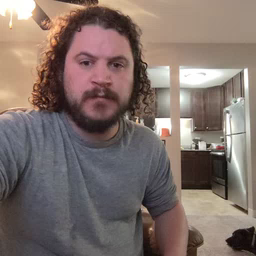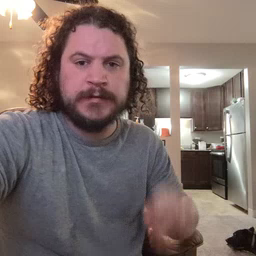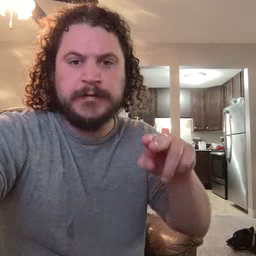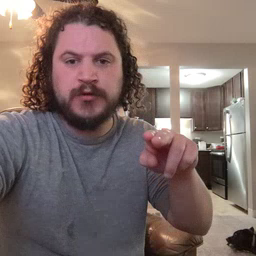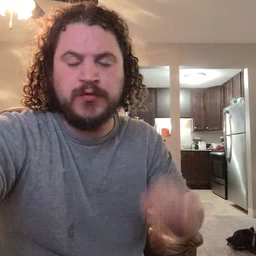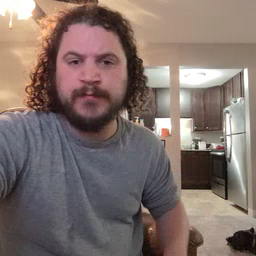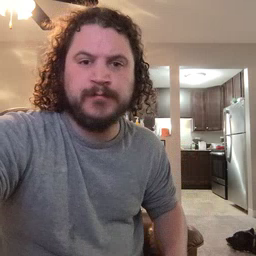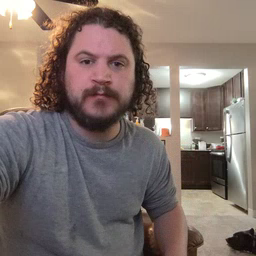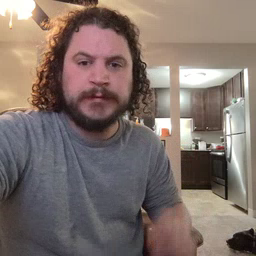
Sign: chair